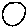
Label: circle